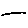
Label: line